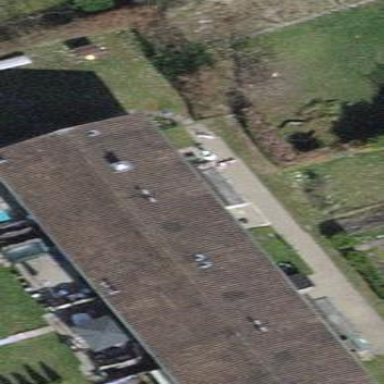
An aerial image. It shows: House with gabled and pitched roof.